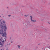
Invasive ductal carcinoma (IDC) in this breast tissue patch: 1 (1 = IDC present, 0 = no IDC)